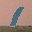
Label: 1